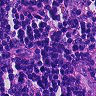
Metastatic tissue present: no